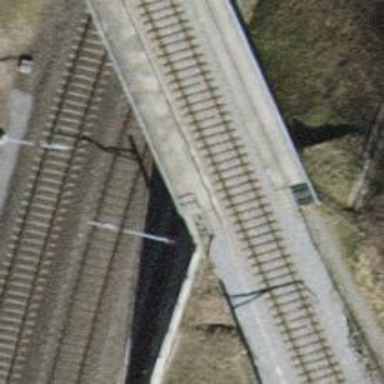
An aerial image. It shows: Railway bridge with electrified contact lines.